Interaction volume radius: 10 \u00c5
Interaction volume height: 30 \u00c5
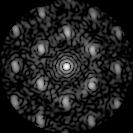
Disorder parameter: 0.4523